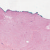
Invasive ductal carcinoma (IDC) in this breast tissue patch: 0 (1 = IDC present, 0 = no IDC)